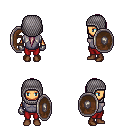
a pixel art fantasy rpg character, female body template, human, tanned skin, steel chest armor, red pants, white blonde ponytail hairstyle, chain hood, metal gloves, brown shoes, shield, four views (front, back, left, right), 2x2 character sprite sheet, small pixel art, hard edges, no anti-aliasing